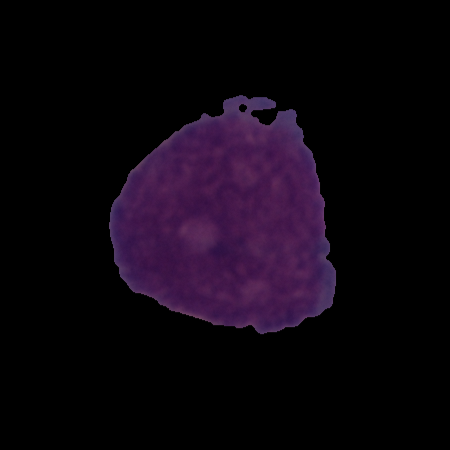
Label: cancer